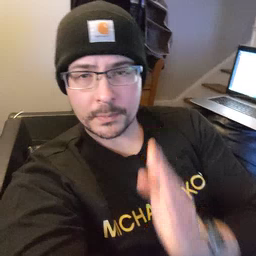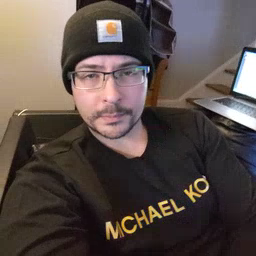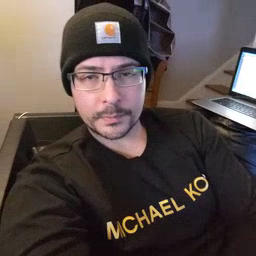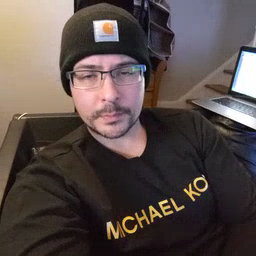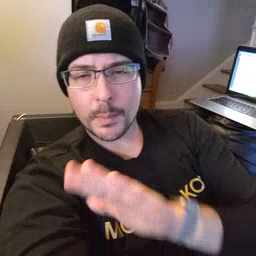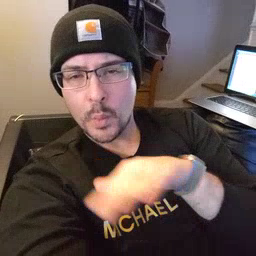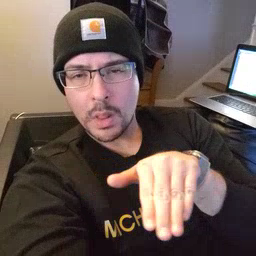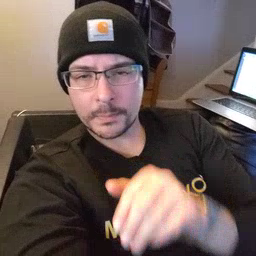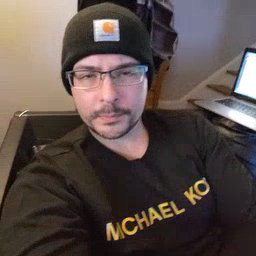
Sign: pool